Question: If you check out scrollareawidgetcontents there is an "error" sign.

Scroll area has size policy set to:
- -
Scroll area widget contents has size policy set to:
- -
If I try to add a Label with size policy:
- -
The label is not scrollable.
What I want to achieve with this is a scrollable non-editable text area.
My concrete questions:
- -
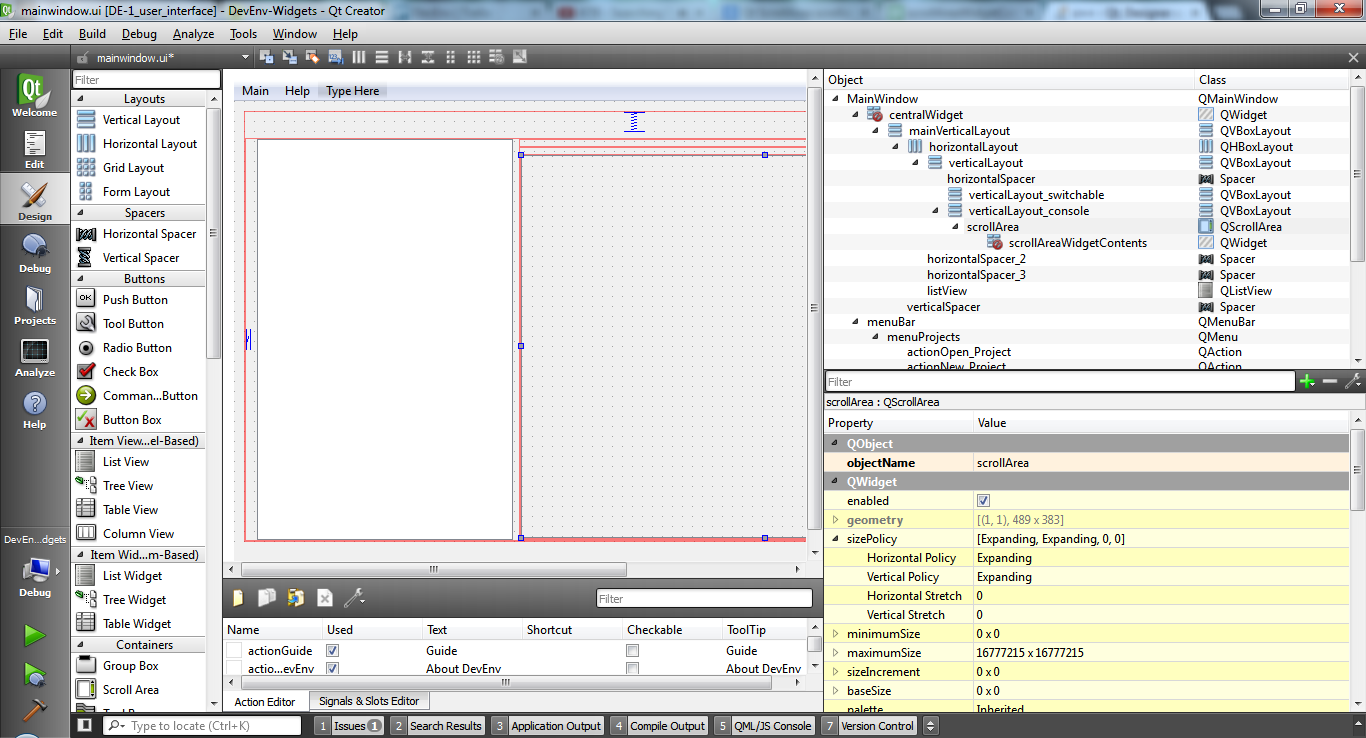
Answer: I don't see any label on the picture, so I can't tell what you do wrong. The red icon on scrollareawidgetcontents is not an error, it indicates that the widget has no layout. If you add a label to it and apply a layout to it, the icon will disappear.
Anyway, you should use Text Browser widget (QTextBrowser) to display scrollable text.